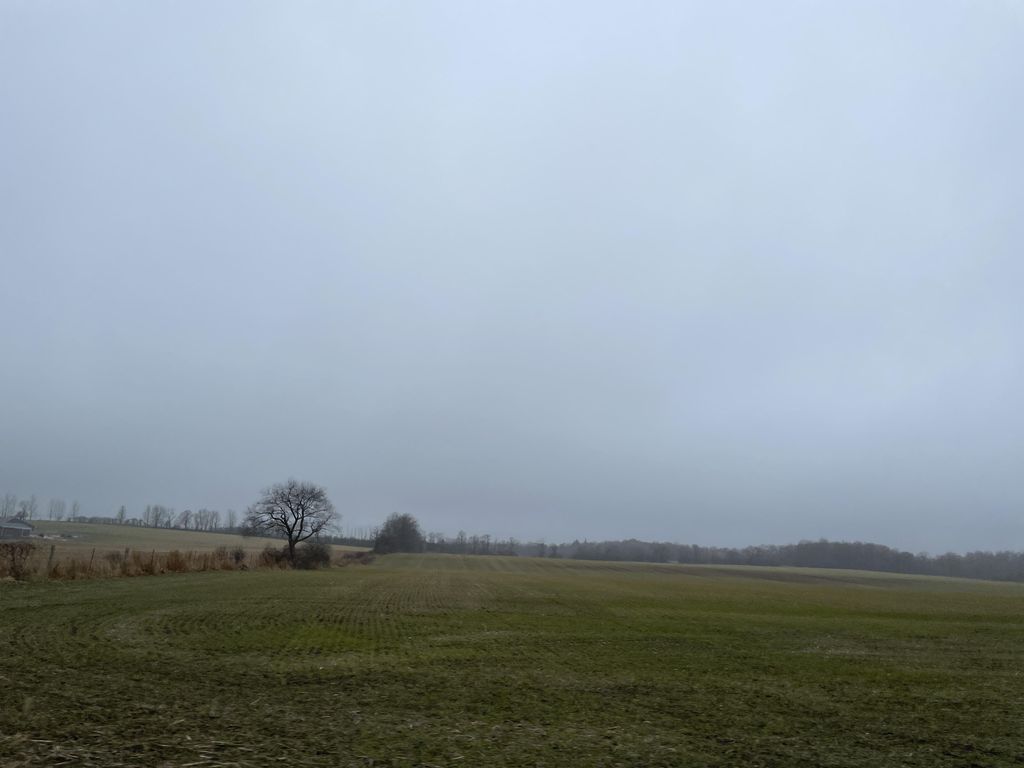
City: kitchener-waterloo